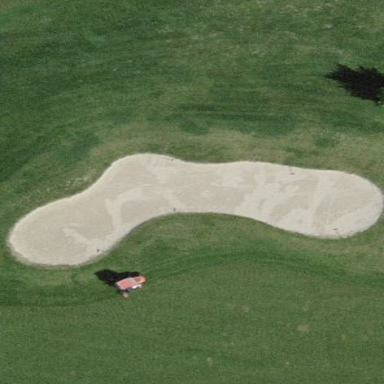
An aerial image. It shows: Sand bunker on golf course.